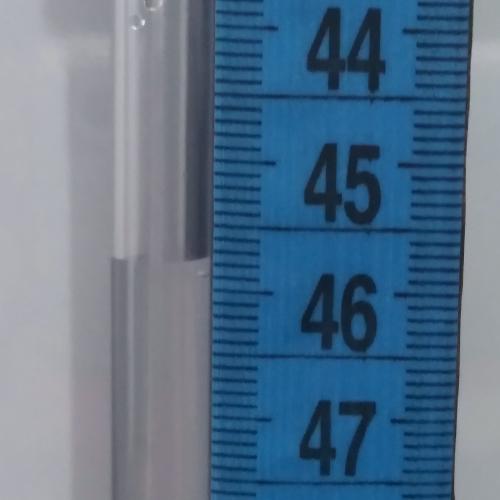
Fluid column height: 45.8 cm